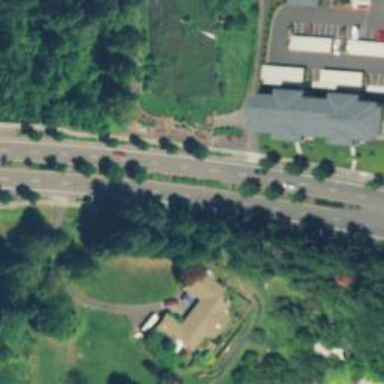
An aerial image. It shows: Primary highway.